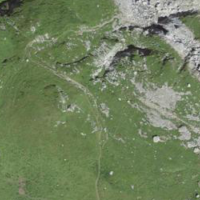
EUNIS habitat code: 23
Species observed at this site:
Dryas octopetala